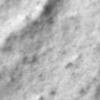
Label: no_change